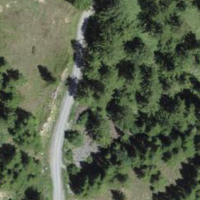
EUNIS habitat code: 26
Species observed at this site:
Sedum album